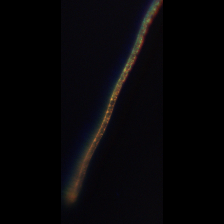
Taxon: Chaetoceros
Group: Diatoms